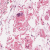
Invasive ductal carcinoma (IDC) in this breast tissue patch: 0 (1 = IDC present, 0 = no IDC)